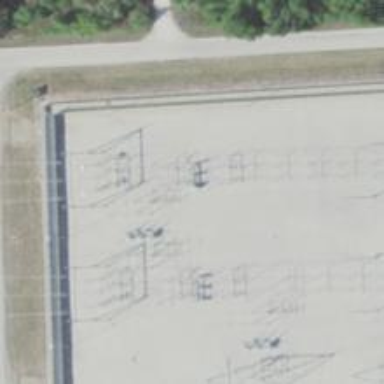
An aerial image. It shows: Switch for power supply.